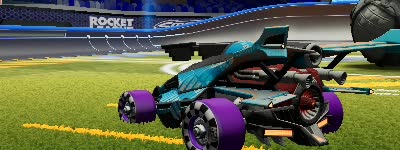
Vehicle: aftershock